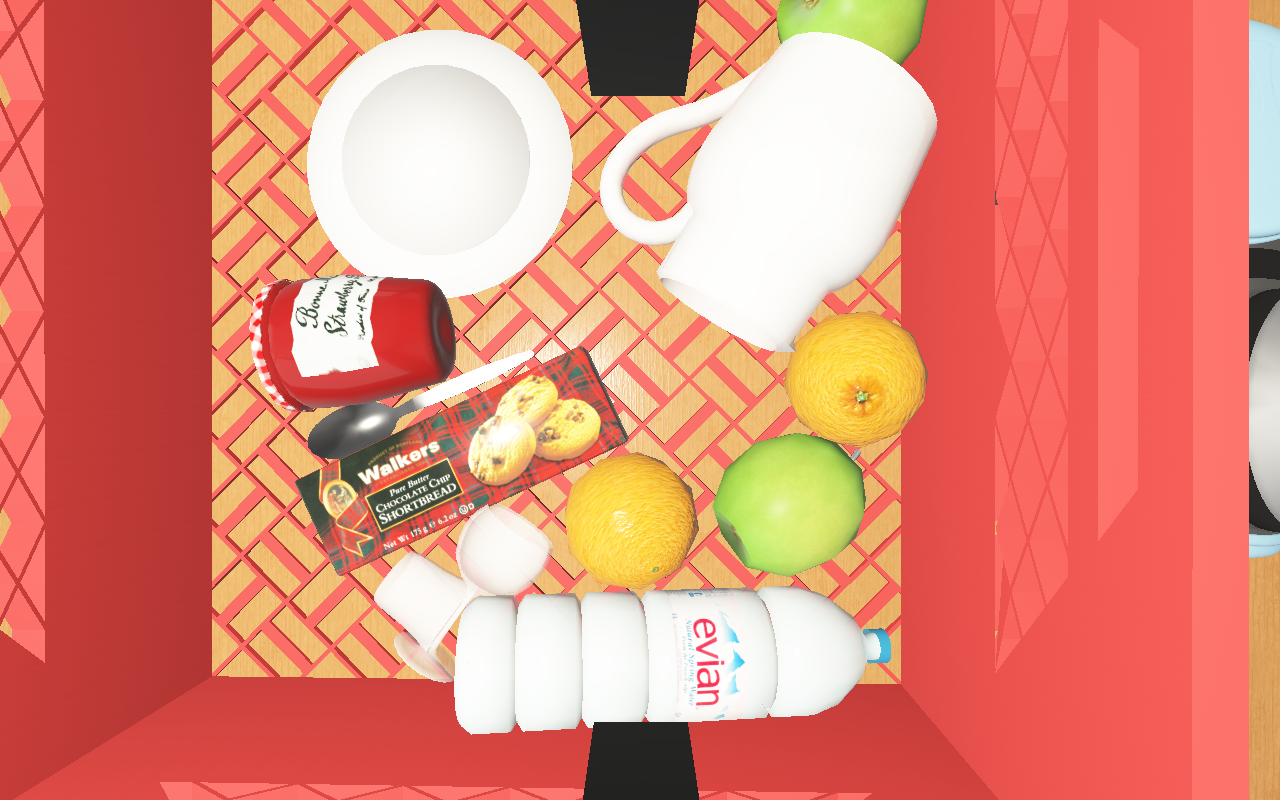
Objects in the scene:
carafe
apple
apple
orange
orange
glass
jam jar
cereal box
cereal box
biscuit box